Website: bh-photo
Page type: cart
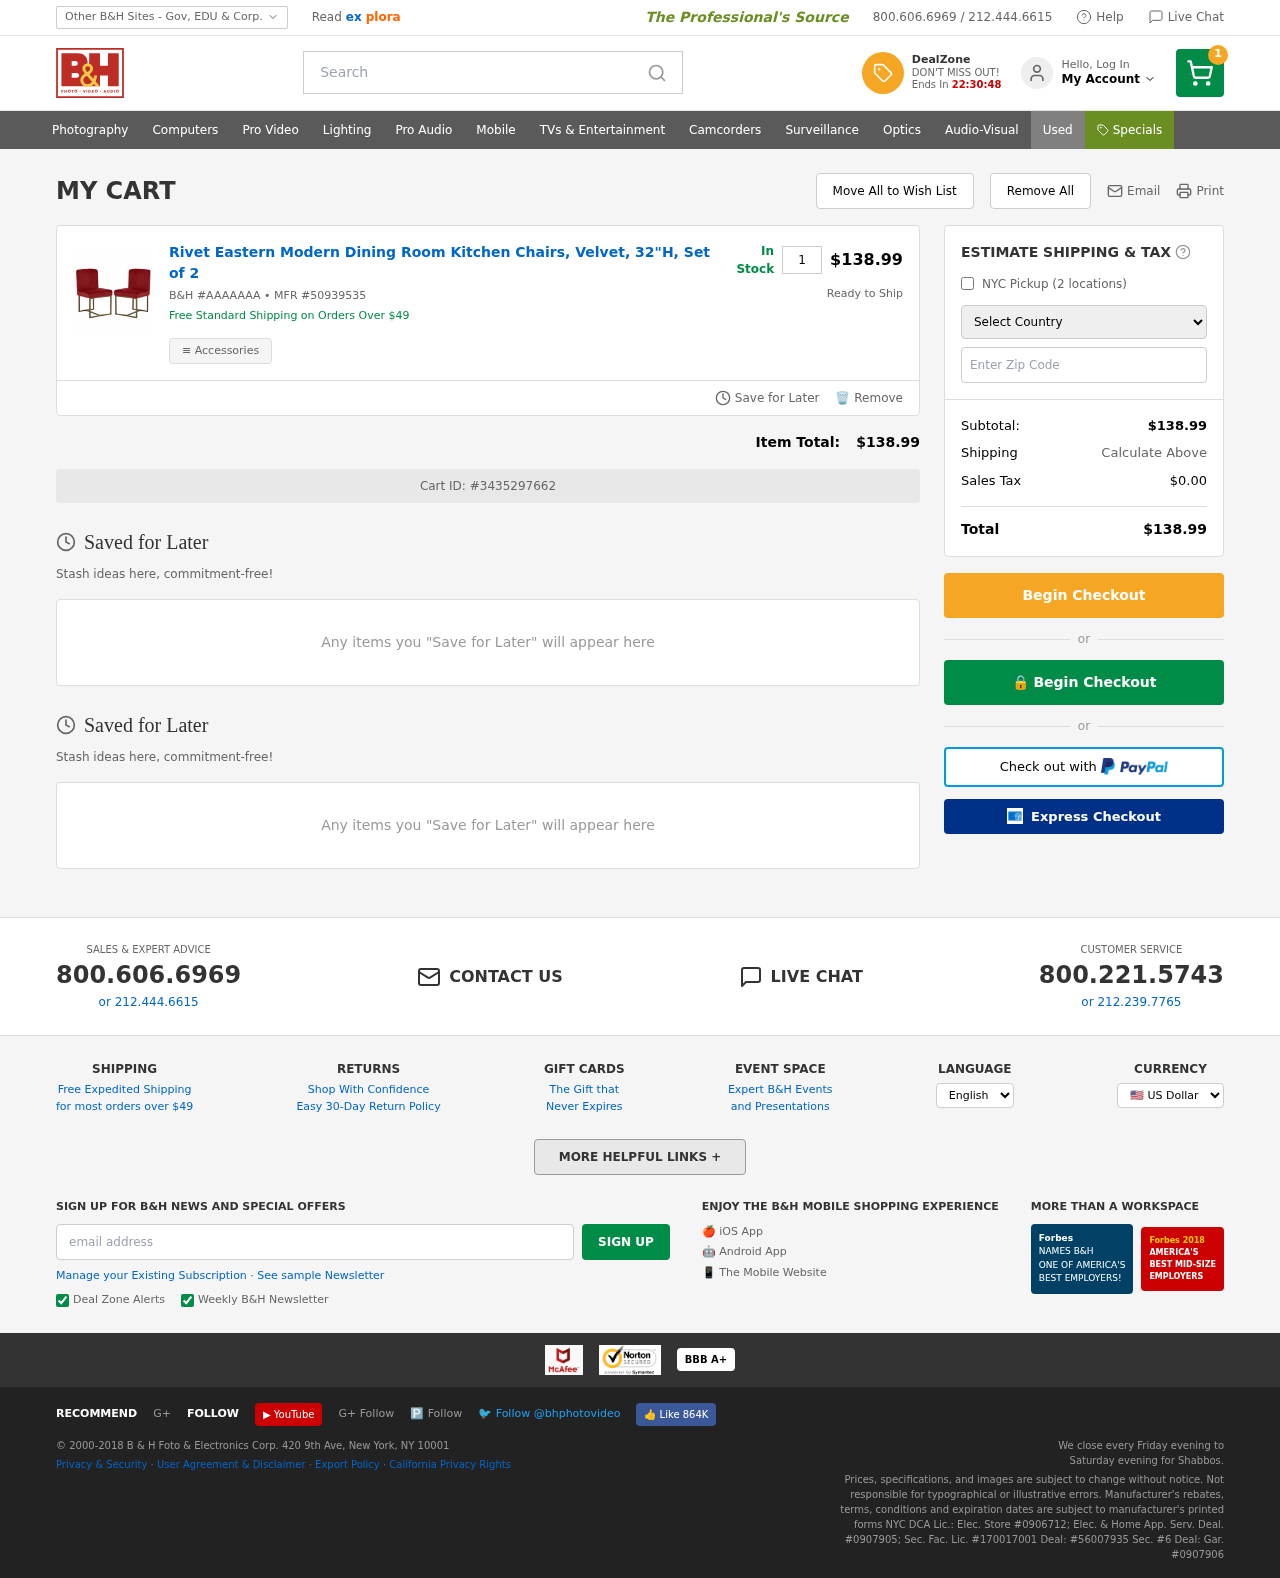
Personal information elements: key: PII_COUNTRY
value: United States
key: PII_EMAIL
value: davidcunningham@hotmail.com
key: PII_POSTCODE
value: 46947
Product elements: key: PRODUCT1_NAME
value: Rivet Eastern Modern Dining Room Kitchen Chairs, Velvet, 32"H, Set of 2
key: PRODUCT1_QUANTITY
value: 1
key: PRODUCT1_SKU
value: AAAAAAA
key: PRODUCT1_MFR
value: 50939535
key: PRODUCT1_SUBTOTAL
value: $138.99
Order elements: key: ORDER_NUM_ITEMS
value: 1
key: ORDER_SUBTOTAL
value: $138.99
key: ORDER_ID
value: #3435297662
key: ORDER_TAX
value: $0.00
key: ORDER_TOTAL
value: $138.99
Search elements: key: HEADER_SEARCH
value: Search